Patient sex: M
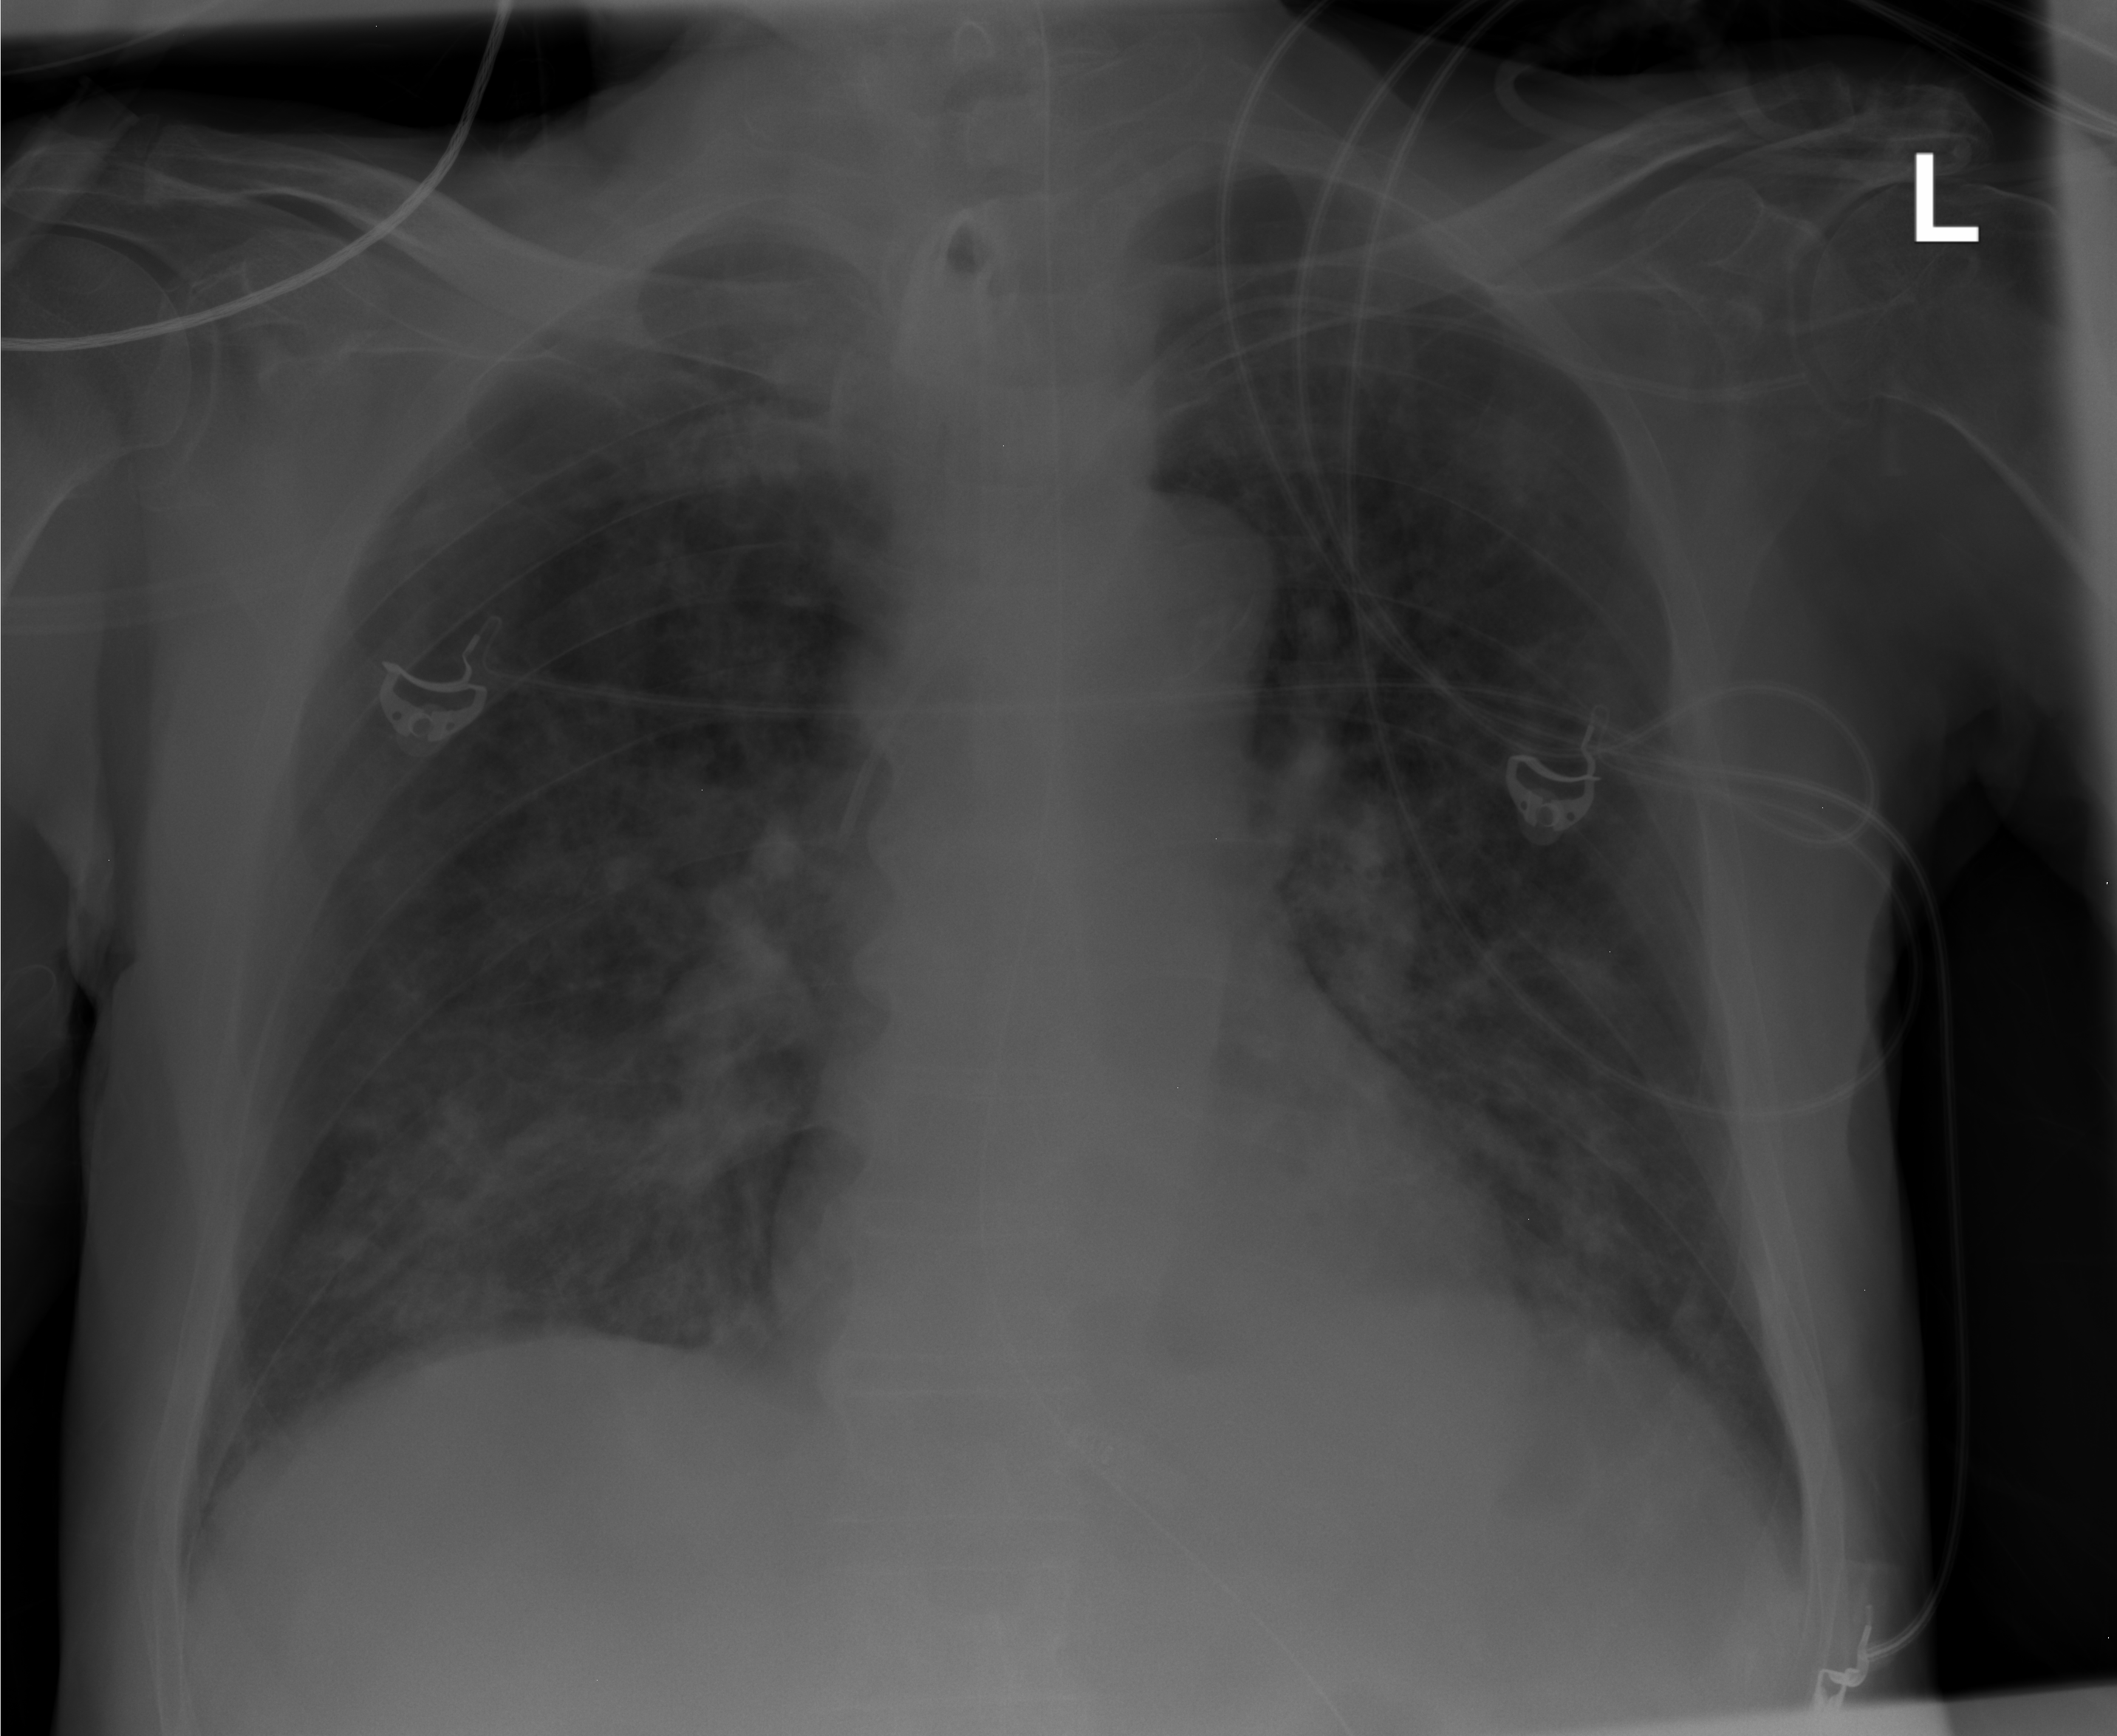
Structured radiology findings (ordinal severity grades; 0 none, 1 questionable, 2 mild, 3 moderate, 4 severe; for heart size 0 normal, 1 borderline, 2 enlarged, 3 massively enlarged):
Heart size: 0
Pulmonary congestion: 3
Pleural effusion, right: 0
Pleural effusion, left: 0
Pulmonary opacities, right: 3
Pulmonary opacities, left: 2
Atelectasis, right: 0
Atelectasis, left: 0